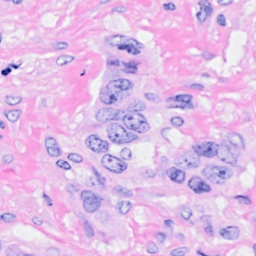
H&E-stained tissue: Breast